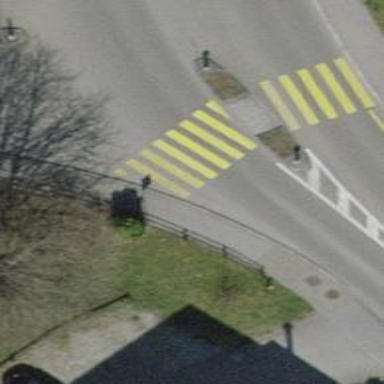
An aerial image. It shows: Sidewalk.